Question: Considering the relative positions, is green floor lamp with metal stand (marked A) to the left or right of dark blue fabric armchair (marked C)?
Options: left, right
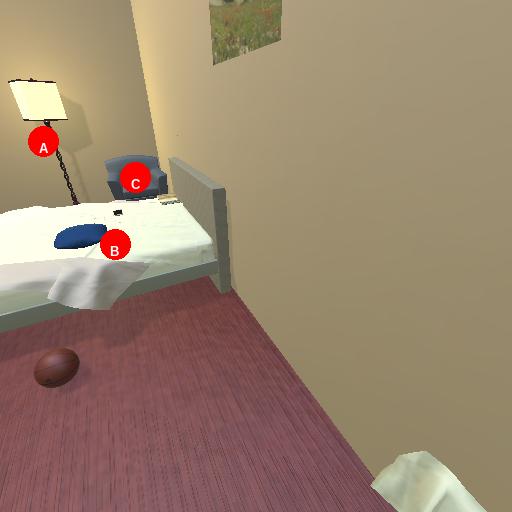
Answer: left